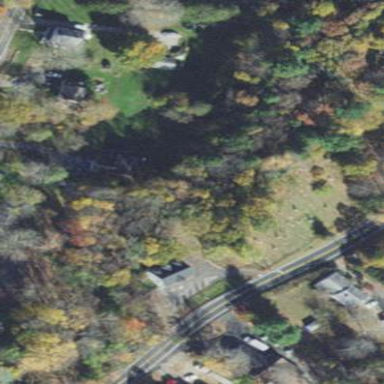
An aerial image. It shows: Municipal cemetery.